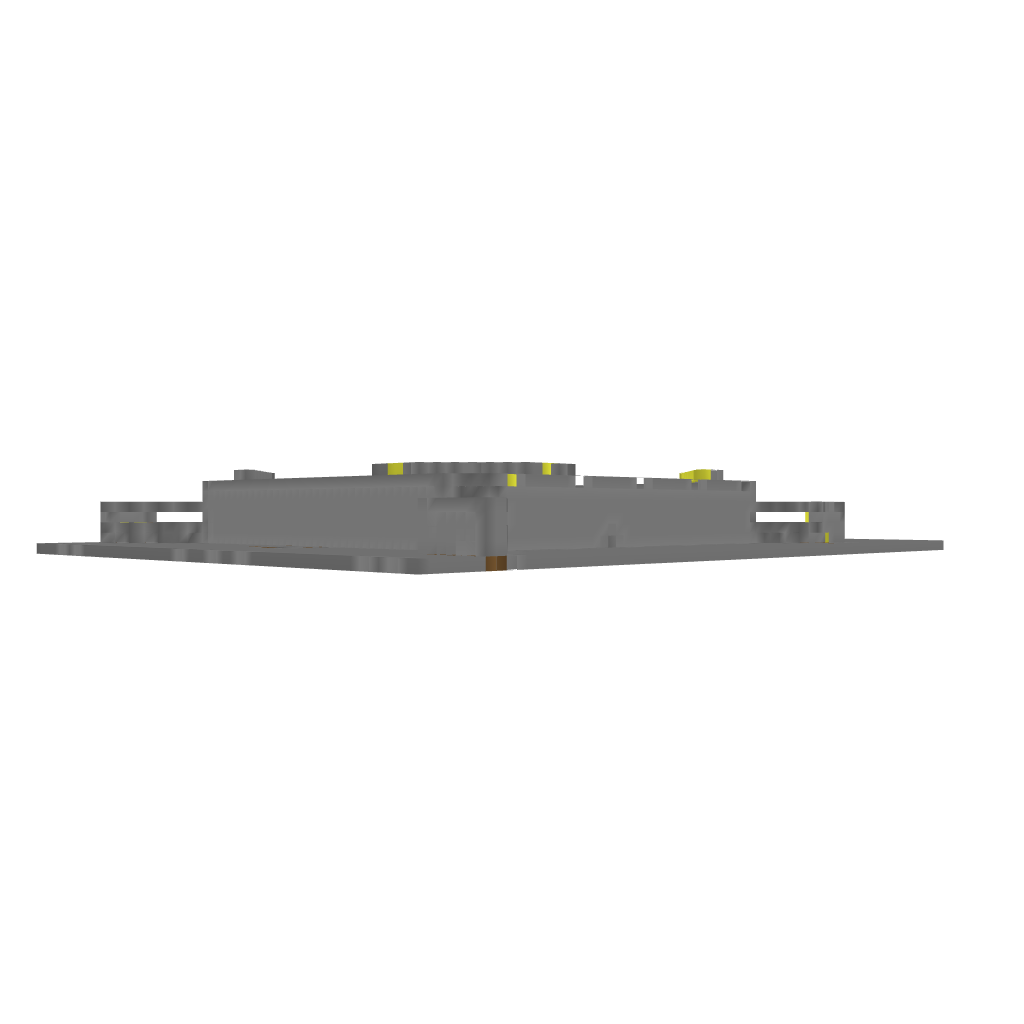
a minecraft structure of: My Spawn bad low quality